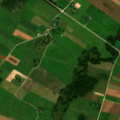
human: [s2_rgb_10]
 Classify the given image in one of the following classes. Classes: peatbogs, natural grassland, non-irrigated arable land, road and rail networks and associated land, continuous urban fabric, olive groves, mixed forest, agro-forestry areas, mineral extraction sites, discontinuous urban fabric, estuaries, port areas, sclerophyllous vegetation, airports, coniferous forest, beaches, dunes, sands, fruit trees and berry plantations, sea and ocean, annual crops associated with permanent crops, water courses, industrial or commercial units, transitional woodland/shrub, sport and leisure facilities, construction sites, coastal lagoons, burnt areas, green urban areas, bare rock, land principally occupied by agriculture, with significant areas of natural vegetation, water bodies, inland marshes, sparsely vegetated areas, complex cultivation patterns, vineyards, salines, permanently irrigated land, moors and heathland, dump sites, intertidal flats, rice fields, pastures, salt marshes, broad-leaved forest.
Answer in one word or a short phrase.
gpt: non-irrigated arable land, pastures, complex cultivation patterns, land principally occupied by agriculture, with significant areas of natural vegetation